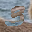
Label: 3